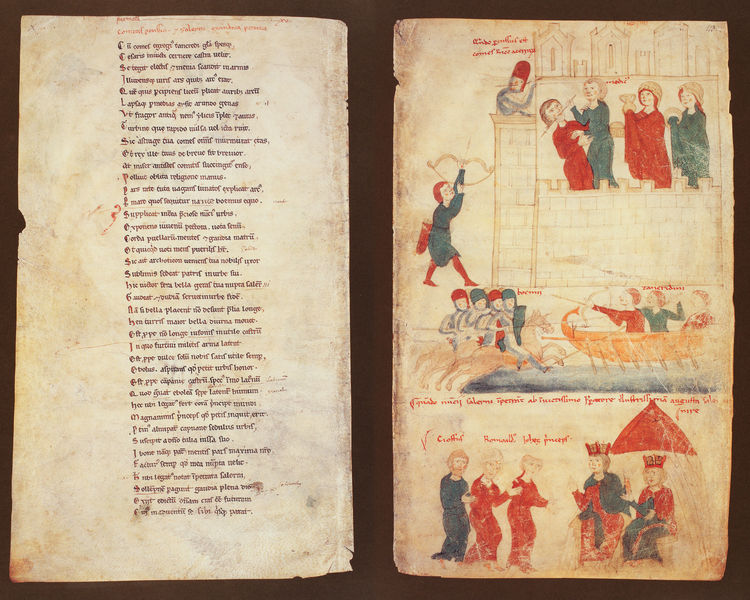
Titel: Liber ad honorem Augusti sive de rebus Siculis/ Buch zu Ehren des Kaisers Augustus oder über die Angelegenheiten Siziliens
Künstler: Pietro da Eboli
Institution: Bern, Burgbibliothek
Schlagwörter: angriff, blau, kampf, mann, wasser, grün, menschen, bunt, frau, männer, rot, schirm, malerei, bild, gewand, krone, arbeit, boot, pferd, pferde, reiter, ruder, turm, schiff, schrift, bilder, papier, bogen, giebel, figuren, leiter, könig, ruderer, buch, burg, festung, seite, illustration, text, beschriftung, volk, helm, beten, ritter, buchdruck, buchseite, seiten, mittelalter, krönung, audienz, bittsteller, baldachin, könige, königin, schütze, buchseiten, köcher, pfeil, fraktur, handschrift, bitten, kronen, bogenschütze, latein, polychrom, buchmalerei, spalte, schiessen, inkunable, manuskript, heilige drei könige, pfeil und bogen, pfeil bogen, bun, könih, bogen pfeil, schtze